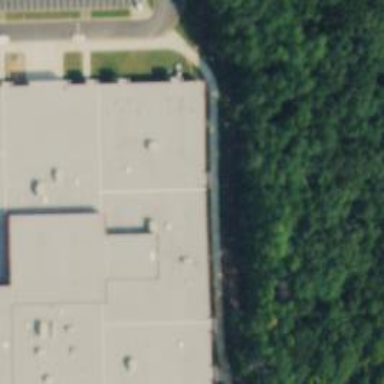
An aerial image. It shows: School.